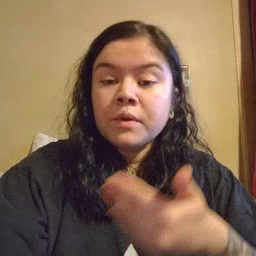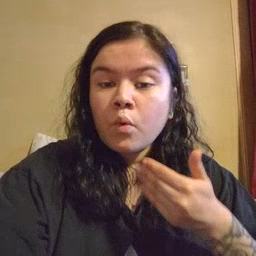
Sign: before